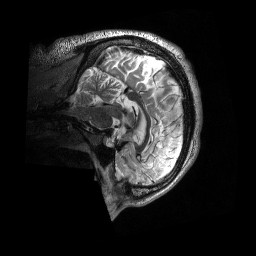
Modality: T2w
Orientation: sagittal
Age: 51
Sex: male
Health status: ill
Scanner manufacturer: siemens
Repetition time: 3.2 s